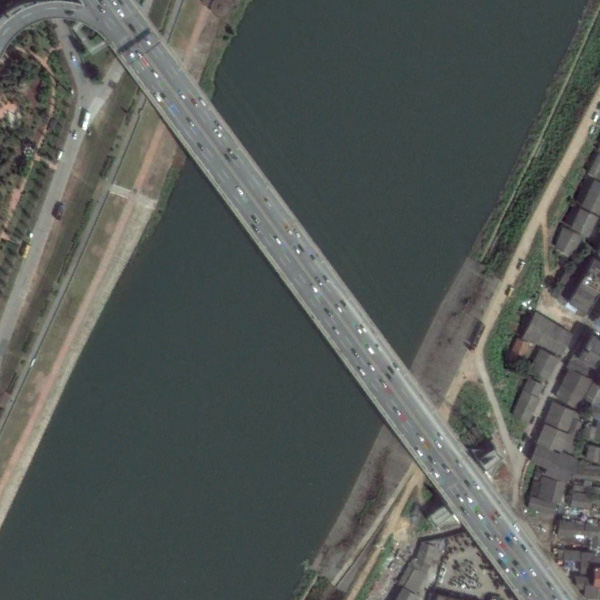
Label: Bridge